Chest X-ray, AP view. Patient: 60 years old, sex F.
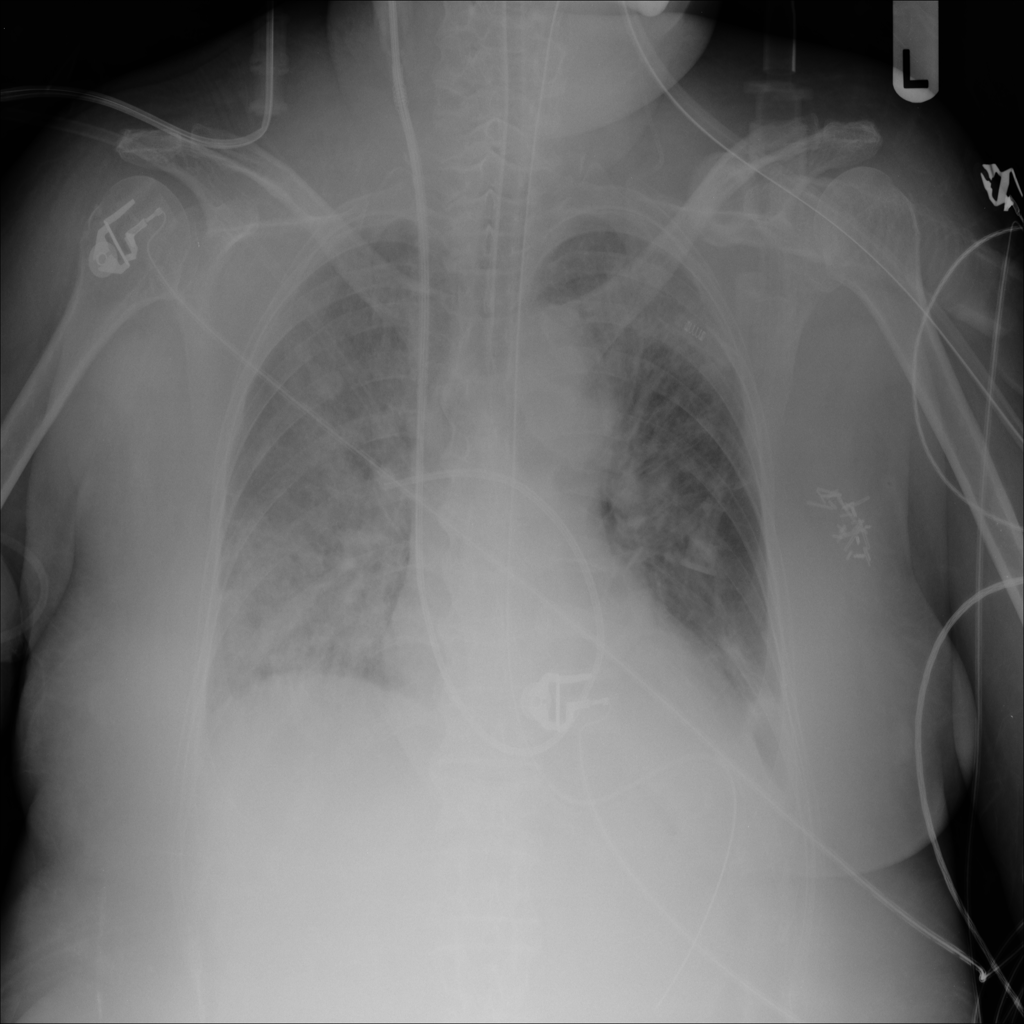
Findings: No Finding